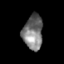
Tissue: skin
Cell type: Epithelial cells
Senescence score: 0.2612
Nuclear area (px): 671
Mean DAPI intensity: 121.353